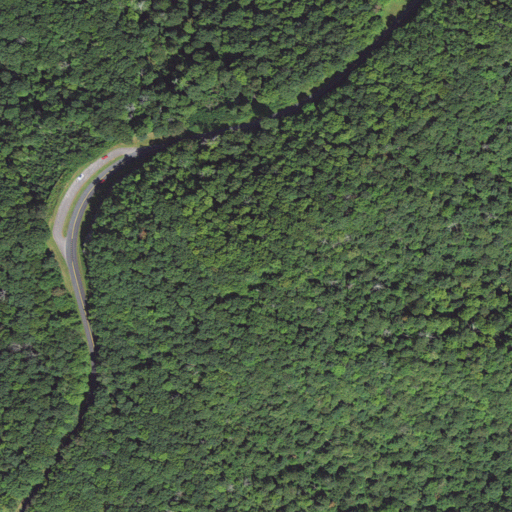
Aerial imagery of mountain in North Carolina named Three Knobs containing deciduous forest, grassland, open development, mixed forest, low intensity development, pasture, and medium intensity development